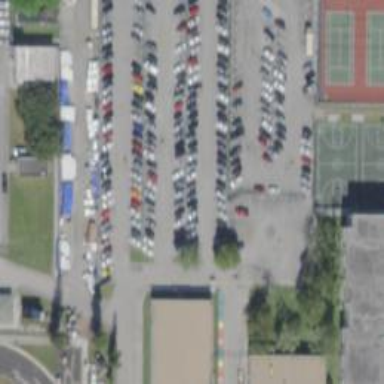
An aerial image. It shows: Parking space.